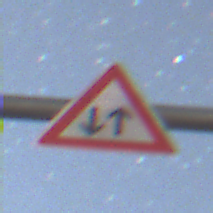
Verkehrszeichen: Gegenverkehr
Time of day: Night
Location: Outdoor (Nature)
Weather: Clear
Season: NotSpecified
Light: Natural